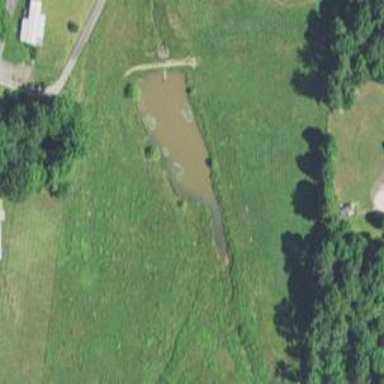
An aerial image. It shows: Pond surrounded by natural water.